Aerial crown-view tile of a tropical tree (Barro Colorado Island, Panama), acquired 20241014:
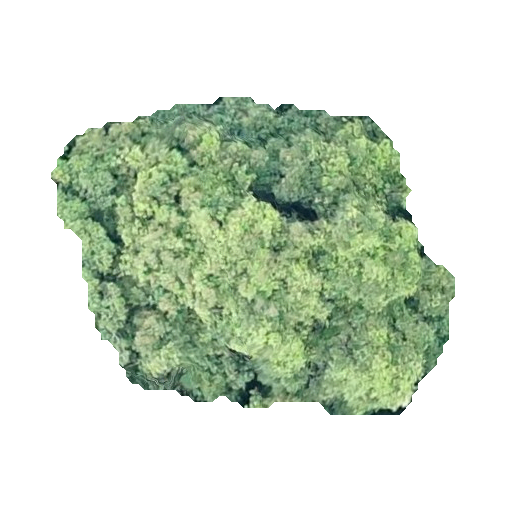
Species: Prioria copaifera
GBIF accepted scientific name: Prioria copaifera
Crown area: 150.01 m²